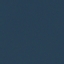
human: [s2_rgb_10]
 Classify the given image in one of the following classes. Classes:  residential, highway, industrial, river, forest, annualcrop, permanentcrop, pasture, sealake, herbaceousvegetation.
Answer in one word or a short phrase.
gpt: SeaLake